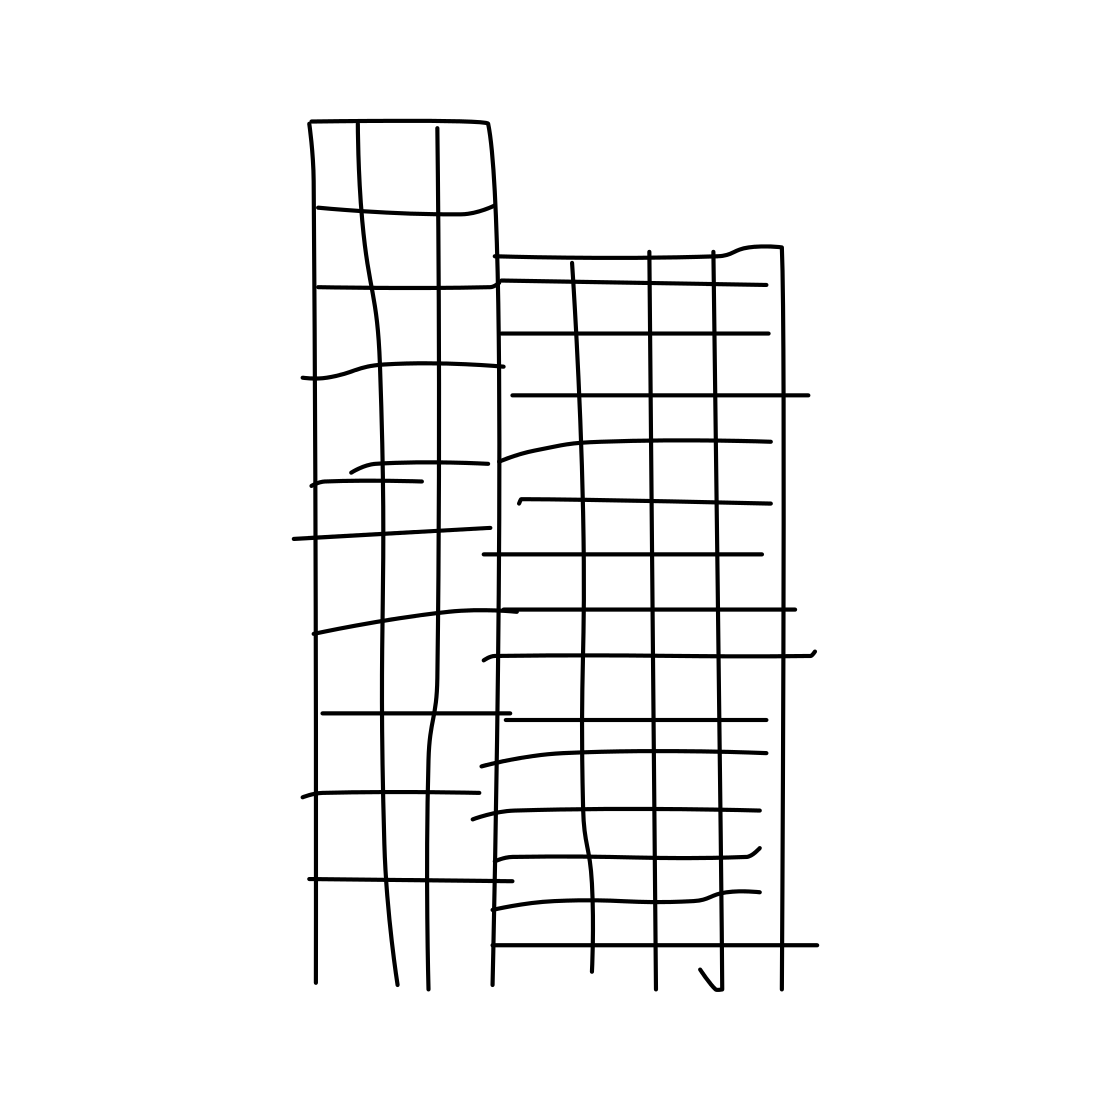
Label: skyscraper